Interaction volume radius: 10 \u00c5
Interaction volume height: 10 \u00c5
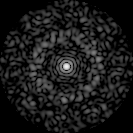
Disorder parameter: 0.8097